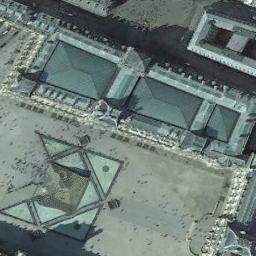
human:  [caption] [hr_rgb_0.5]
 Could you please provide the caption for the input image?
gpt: The gray palace has some towers and a square .

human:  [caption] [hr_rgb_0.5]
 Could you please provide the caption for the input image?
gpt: The palace is on the open place .

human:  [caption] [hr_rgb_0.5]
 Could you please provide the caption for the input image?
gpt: The palace is surrounded by some bare land .

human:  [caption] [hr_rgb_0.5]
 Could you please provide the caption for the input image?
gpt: Several buildings are beside the palace .

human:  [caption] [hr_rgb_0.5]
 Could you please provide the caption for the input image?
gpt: A palace with gray roofs and a courtyard .